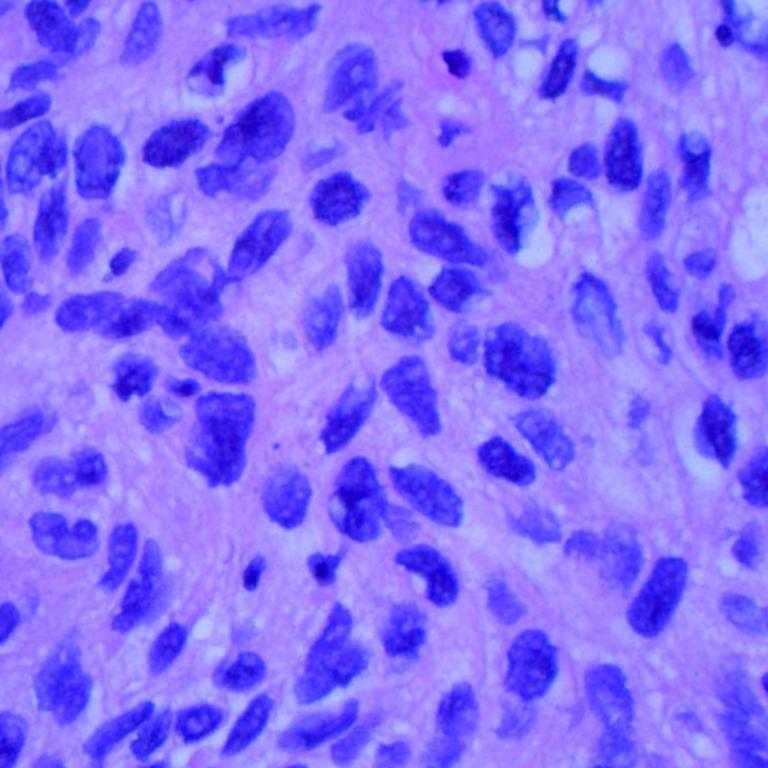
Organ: lung
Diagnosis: squamous carcinomas